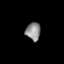
Tissue: lung
Cell type: Epithelial cells
Senescence score: 0.228
Nuclear area (px): 256
Mean DAPI intensity: 141.734